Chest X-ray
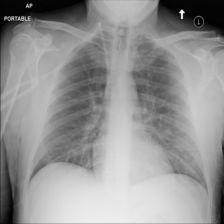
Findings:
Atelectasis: negative
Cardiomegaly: negative
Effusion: negative
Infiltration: negative
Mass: negative
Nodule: negative
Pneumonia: negative
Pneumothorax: negative
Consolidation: negative
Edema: negative
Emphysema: negative
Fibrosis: negative
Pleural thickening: negative
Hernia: negative